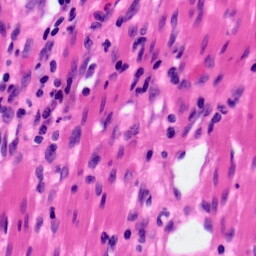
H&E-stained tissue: Pancreatic